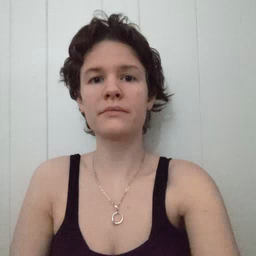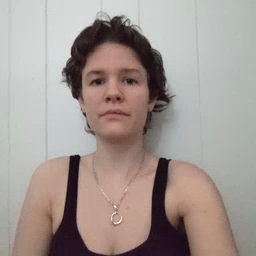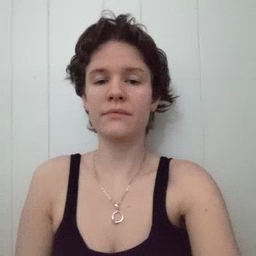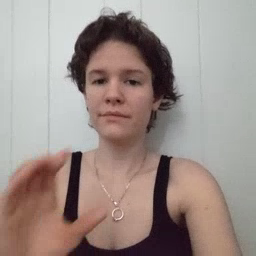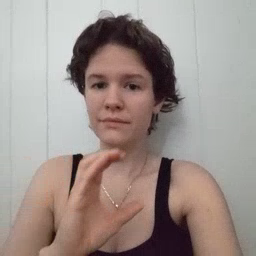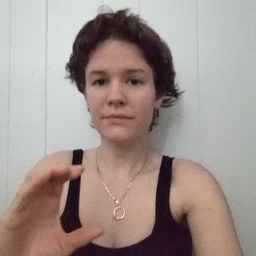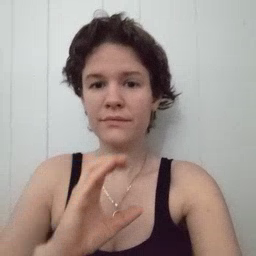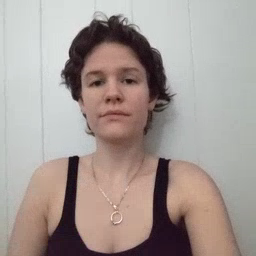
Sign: chocolate